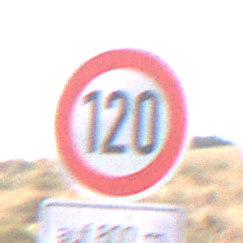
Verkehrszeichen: Geschwindigkeit120
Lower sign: LaengeEinerStrecke5
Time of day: Midday
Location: Outdoor (Nature)
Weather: PartlyCloudy
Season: NotSpecified
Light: Natural